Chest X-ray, PA view. Patient: 72 years old, sex M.
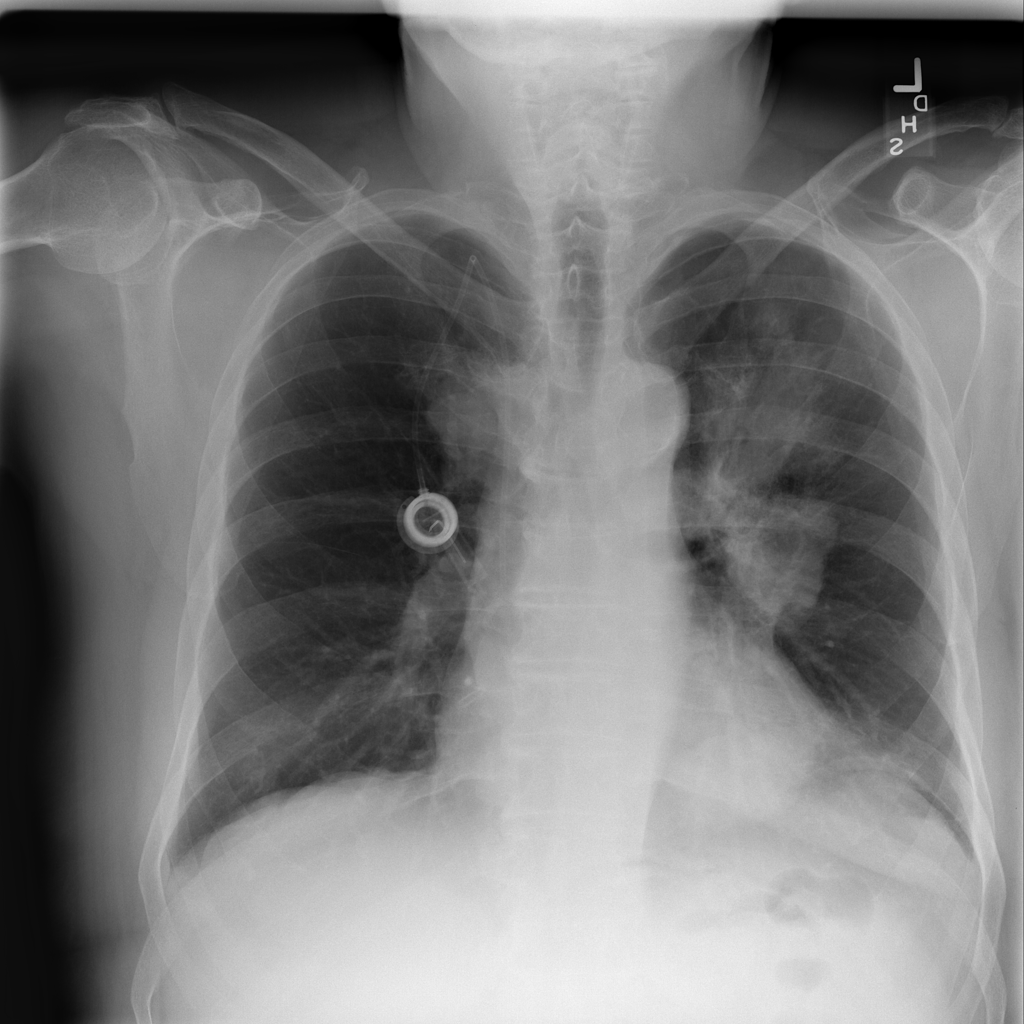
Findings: Mass